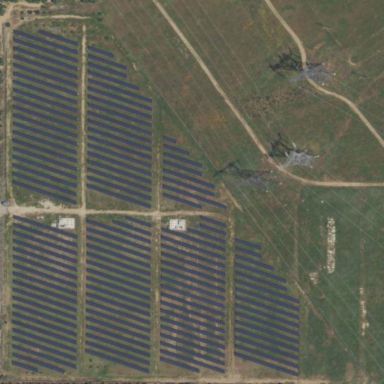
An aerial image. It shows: Solar power plant enclosed by fence. The plant generates electricity using photovoltaic technology.